Interaction volume radius: 5 \u00c5
Interaction volume height: 20 \u00c5
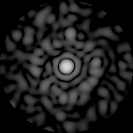
Disorder parameter: 0.8986